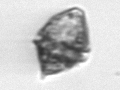
Label: Kryptoperidinium_triquetrum